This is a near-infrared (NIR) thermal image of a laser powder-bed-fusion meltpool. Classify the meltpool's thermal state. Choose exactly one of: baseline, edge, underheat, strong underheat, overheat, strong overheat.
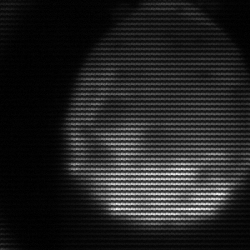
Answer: edge